Interaction volume radius: 5 \u00c5
Interaction volume height: 25 \u00c5
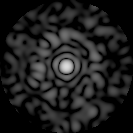
Disorder parameter: 0.8562